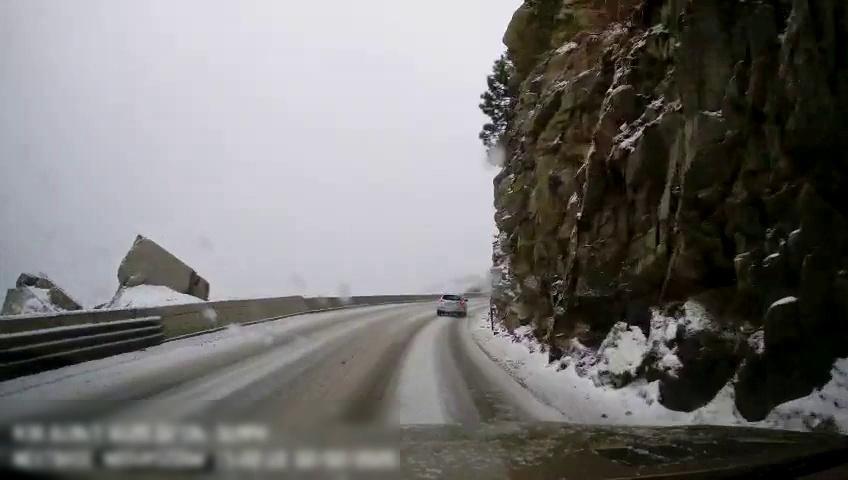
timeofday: Day
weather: Snowy
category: Drivable Space
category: Vehicles | SUV